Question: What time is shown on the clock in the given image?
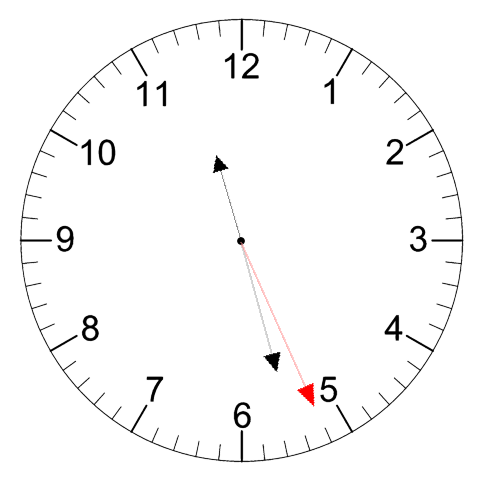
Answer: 11:27:26